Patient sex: M
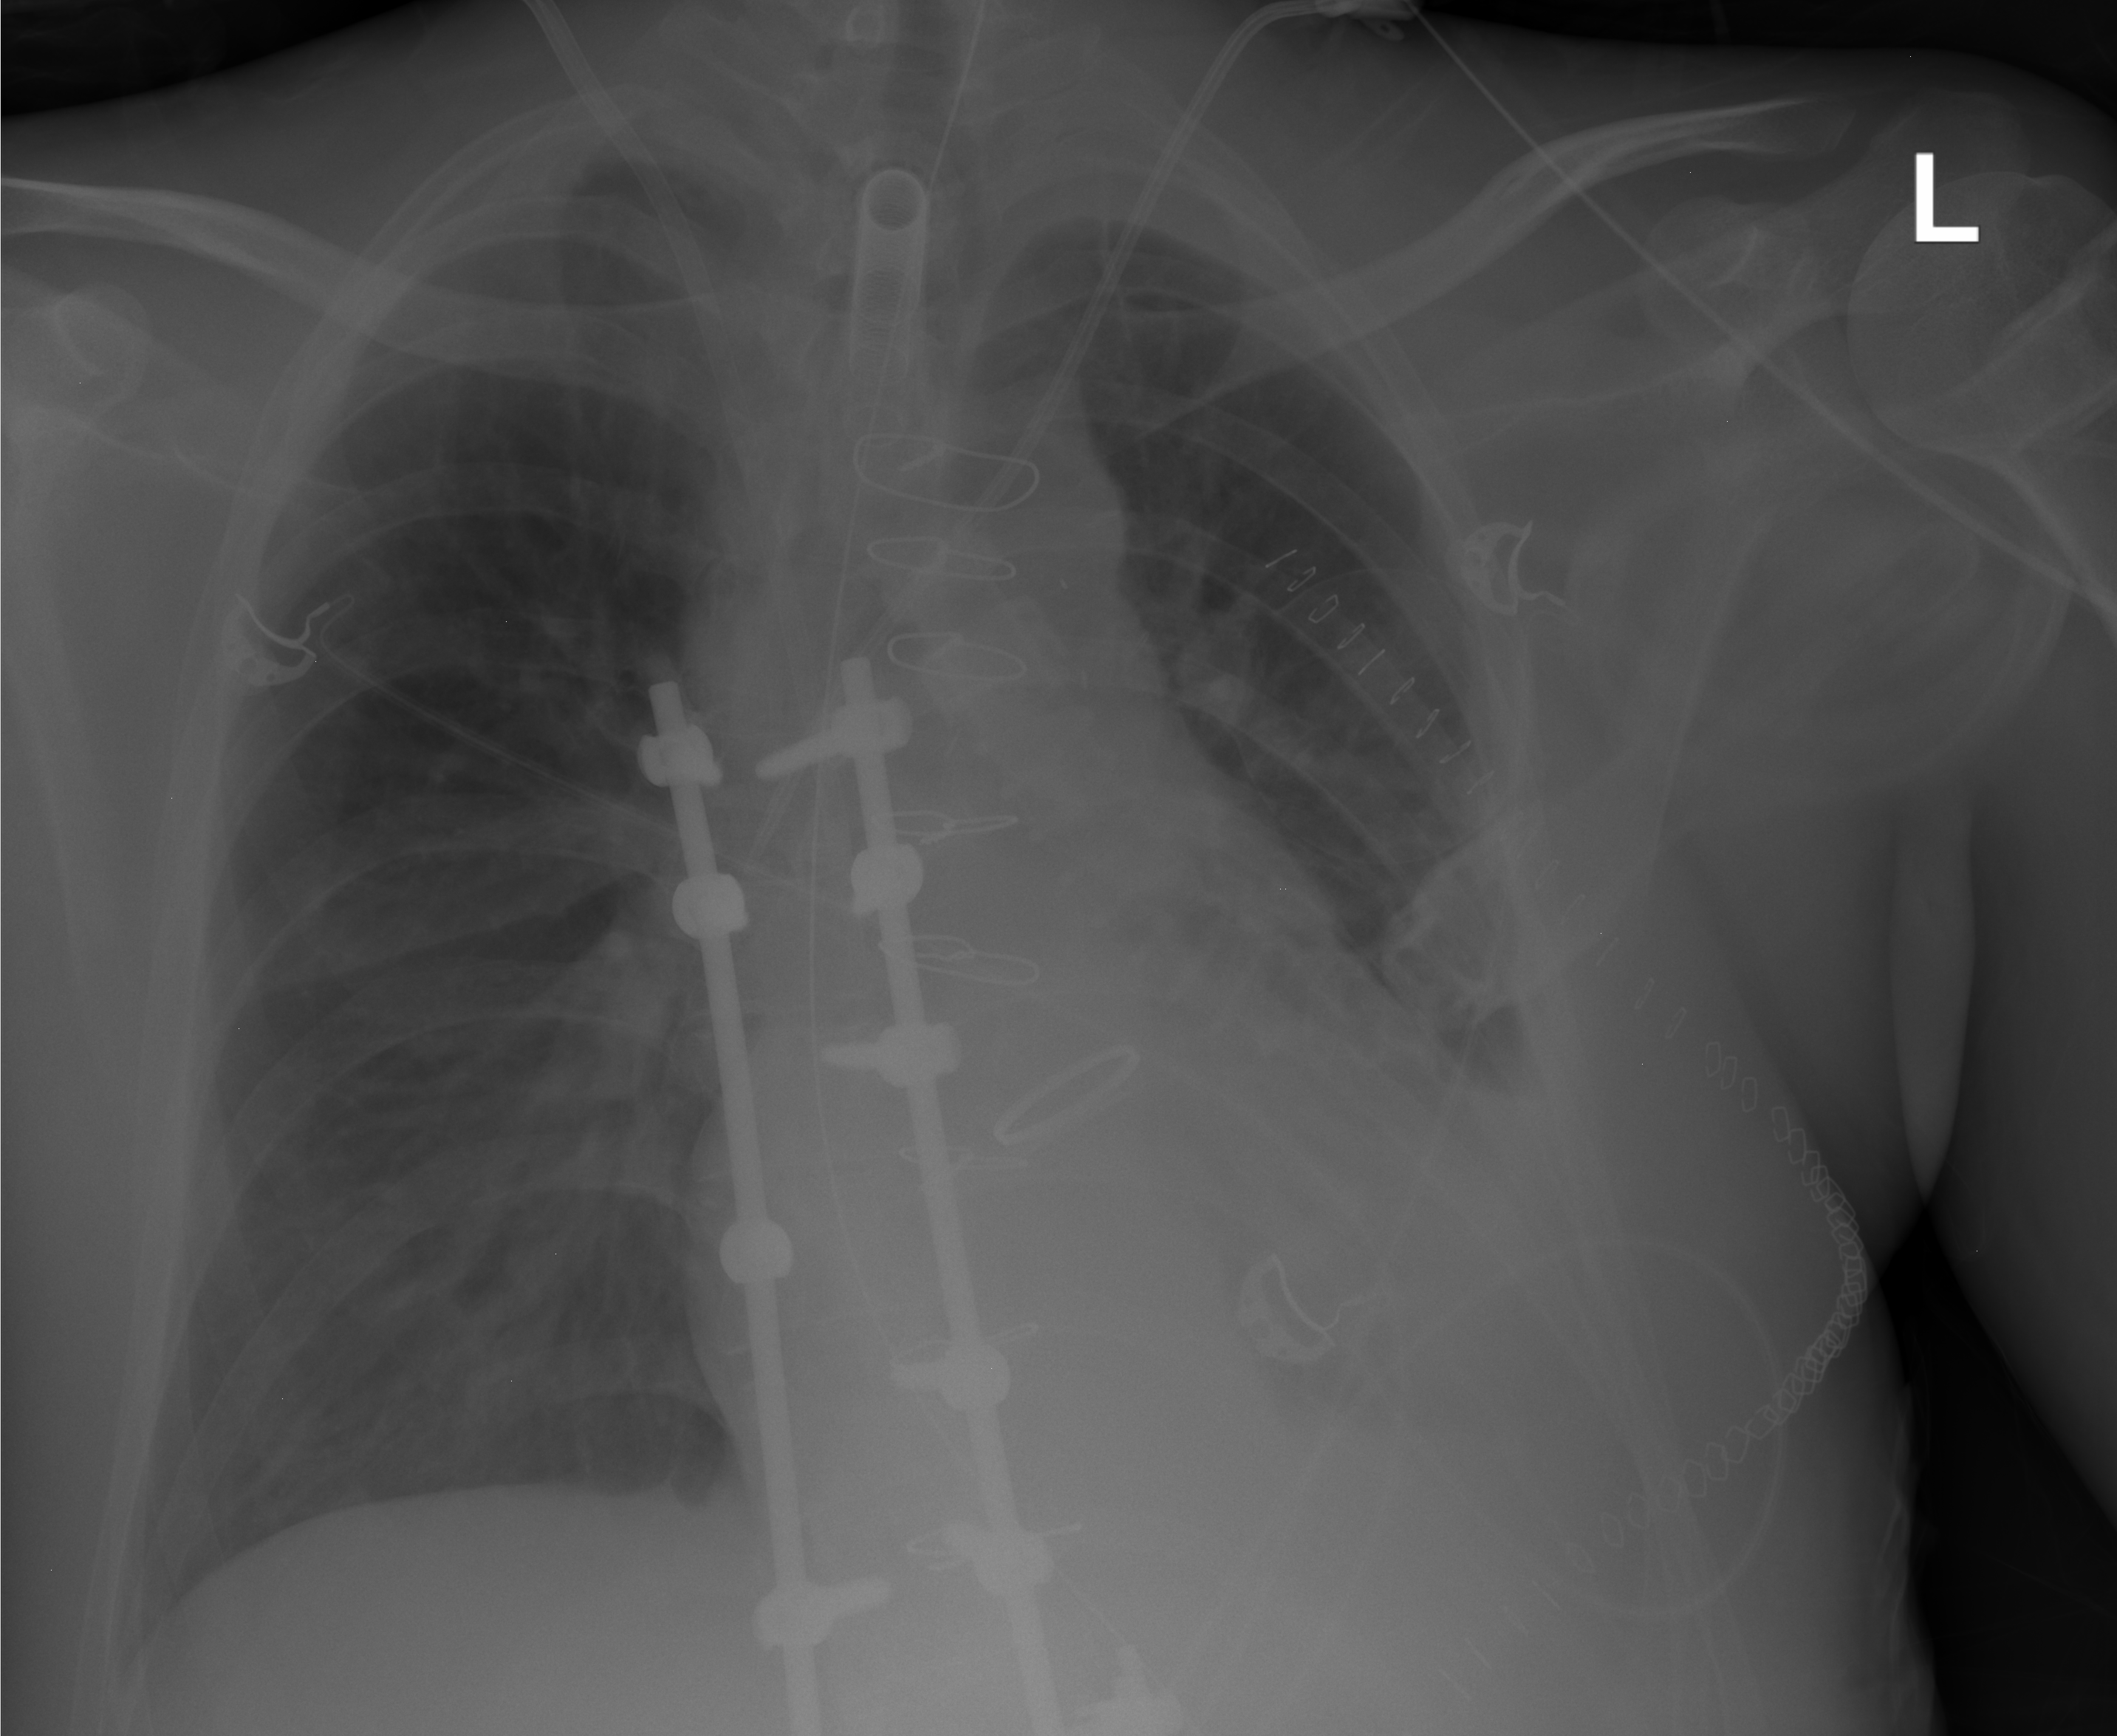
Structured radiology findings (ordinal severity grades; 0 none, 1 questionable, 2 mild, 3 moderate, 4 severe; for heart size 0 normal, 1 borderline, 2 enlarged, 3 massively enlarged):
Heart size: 1
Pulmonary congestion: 0
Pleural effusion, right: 2
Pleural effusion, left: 2
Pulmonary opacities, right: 0
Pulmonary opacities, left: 0
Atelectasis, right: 0
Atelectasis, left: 2